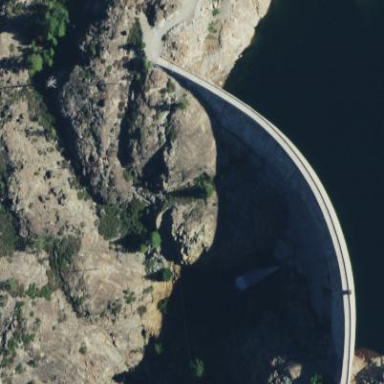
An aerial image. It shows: Dam along waterway.